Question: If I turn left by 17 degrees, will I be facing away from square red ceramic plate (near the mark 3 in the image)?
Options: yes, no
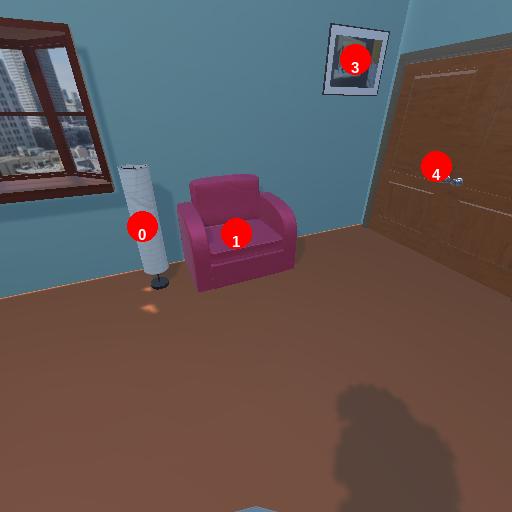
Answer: yes